Interaction volume radius: 5 \u00c5
Interaction volume height: 25 \u00c5
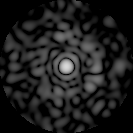
Disorder parameter: 0.7881